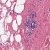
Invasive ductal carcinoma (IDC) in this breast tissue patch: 0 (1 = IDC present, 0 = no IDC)